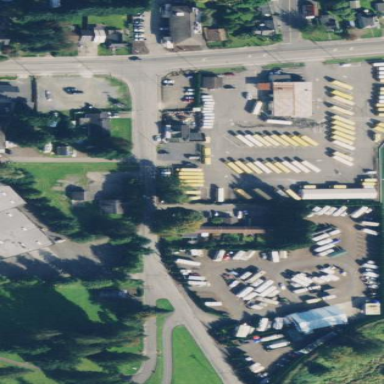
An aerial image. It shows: Bus depot.